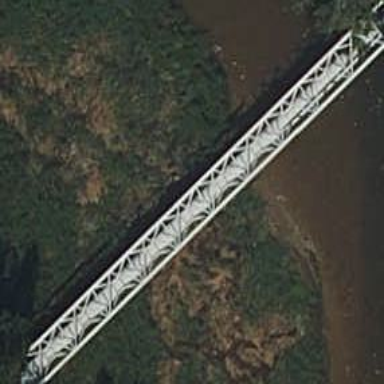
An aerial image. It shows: Bridge over pipeline.